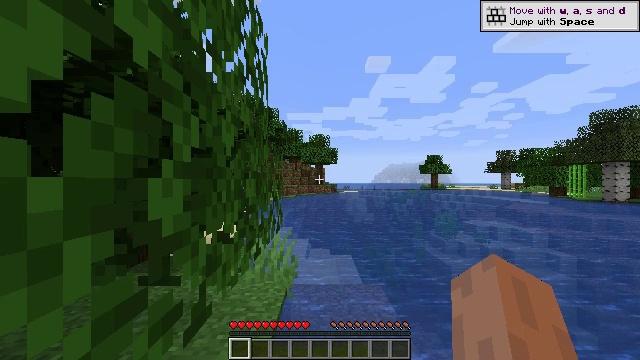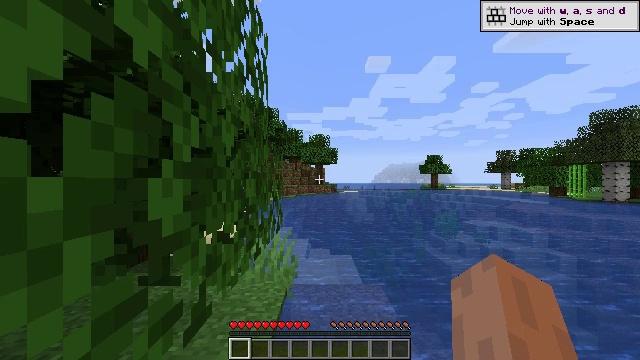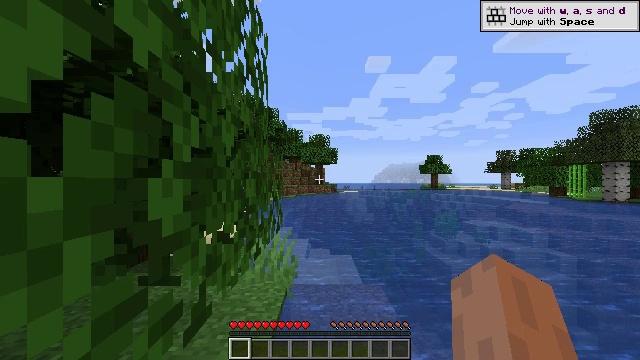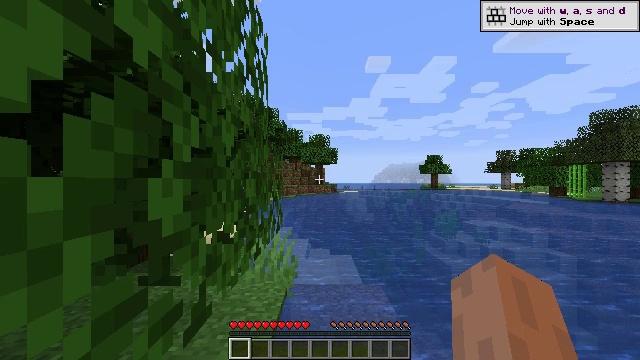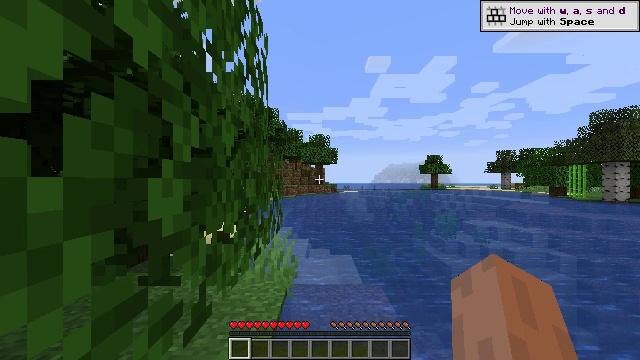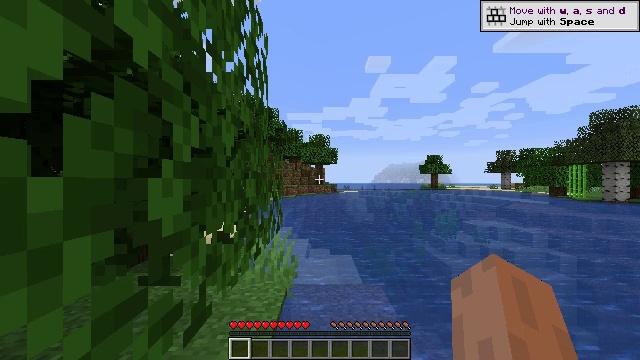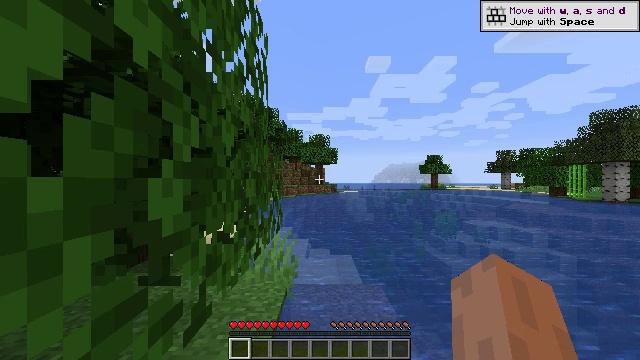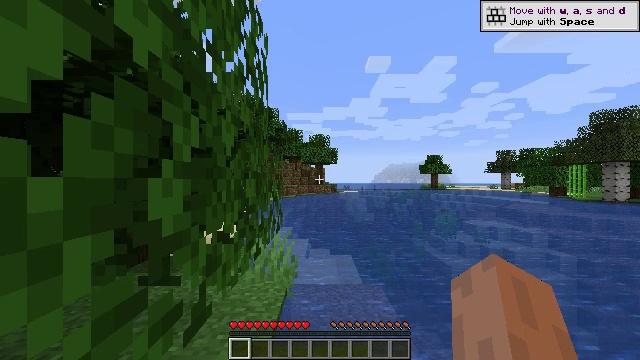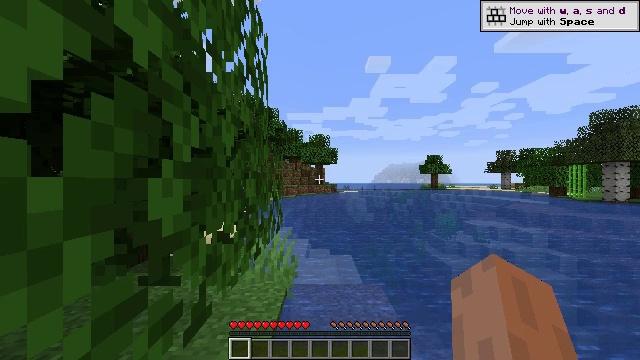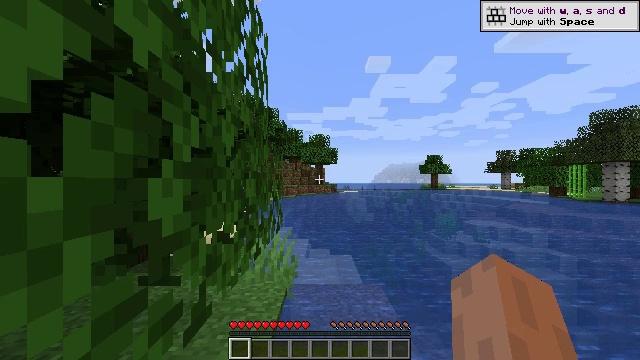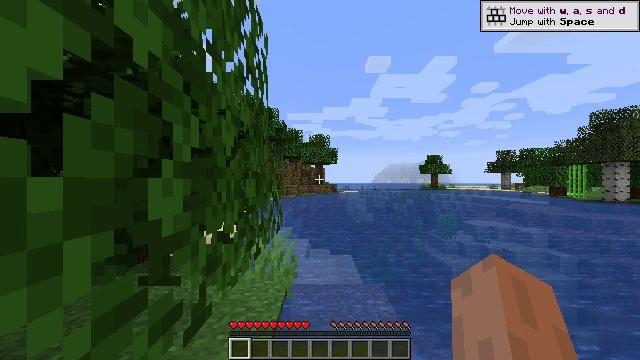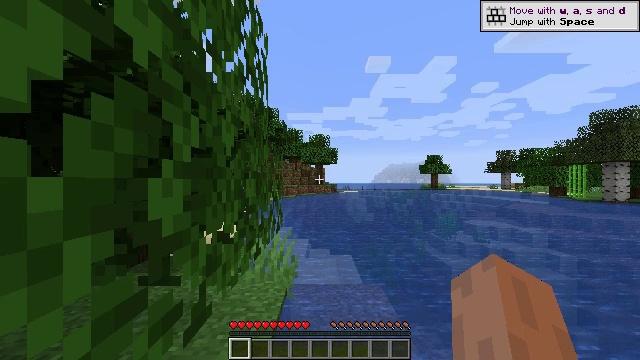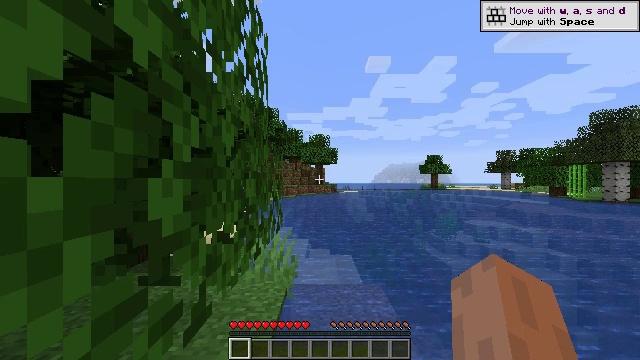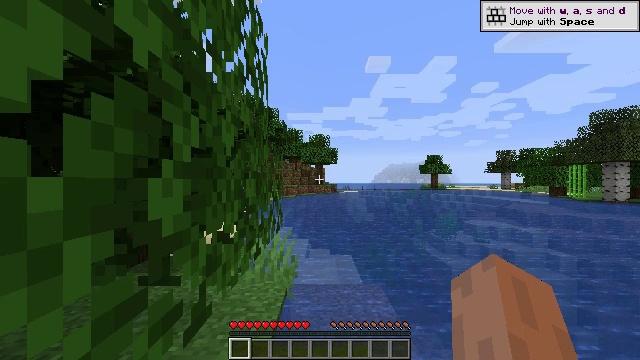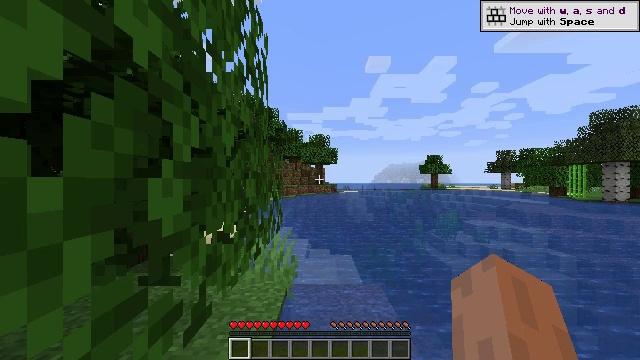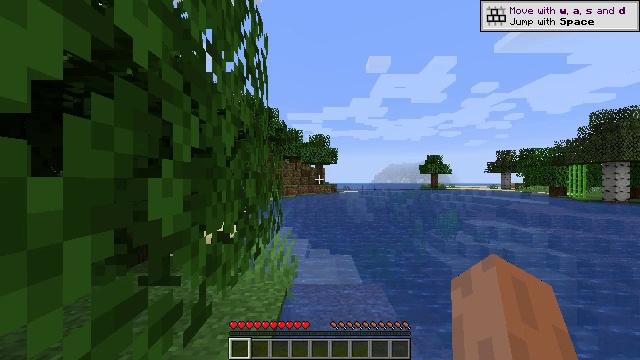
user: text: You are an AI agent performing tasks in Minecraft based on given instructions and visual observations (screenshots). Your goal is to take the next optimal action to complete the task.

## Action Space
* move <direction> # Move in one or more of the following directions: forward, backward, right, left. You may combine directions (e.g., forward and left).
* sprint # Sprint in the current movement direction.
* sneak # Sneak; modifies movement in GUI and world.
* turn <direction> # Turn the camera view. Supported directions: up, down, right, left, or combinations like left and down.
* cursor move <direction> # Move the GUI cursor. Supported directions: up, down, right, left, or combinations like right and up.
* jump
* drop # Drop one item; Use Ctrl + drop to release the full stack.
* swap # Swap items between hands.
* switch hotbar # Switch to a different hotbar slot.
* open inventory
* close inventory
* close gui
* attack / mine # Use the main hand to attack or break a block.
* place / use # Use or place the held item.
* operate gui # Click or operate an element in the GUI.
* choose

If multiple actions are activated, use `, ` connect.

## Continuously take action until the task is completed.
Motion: motion action
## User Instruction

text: Gather grass block for landscaping.
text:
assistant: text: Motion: no_op
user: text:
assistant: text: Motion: no_op
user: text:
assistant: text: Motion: no_op
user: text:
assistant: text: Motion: no_op
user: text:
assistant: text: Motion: no_op
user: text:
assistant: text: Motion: no_op
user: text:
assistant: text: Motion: no_op
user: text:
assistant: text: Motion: no_op
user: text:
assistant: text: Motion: no_op
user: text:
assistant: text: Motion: no_op
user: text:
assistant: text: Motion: no_op
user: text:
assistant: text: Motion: no_op
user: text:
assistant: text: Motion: no_op
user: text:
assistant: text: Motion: no_op
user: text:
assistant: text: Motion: no_op
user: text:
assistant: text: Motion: no_op
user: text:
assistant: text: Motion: no_op
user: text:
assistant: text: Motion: no_op
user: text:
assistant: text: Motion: no_op
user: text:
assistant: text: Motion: no_op
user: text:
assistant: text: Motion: no_op
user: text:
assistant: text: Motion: no_op
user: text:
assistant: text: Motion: no_op
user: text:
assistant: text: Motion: no_op
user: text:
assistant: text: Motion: no_op
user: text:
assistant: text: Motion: no_op
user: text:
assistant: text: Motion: no_op
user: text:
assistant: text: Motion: no_op
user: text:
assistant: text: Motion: no_op
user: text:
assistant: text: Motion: no_op